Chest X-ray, AP view. Patient: 61 years old, sex M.
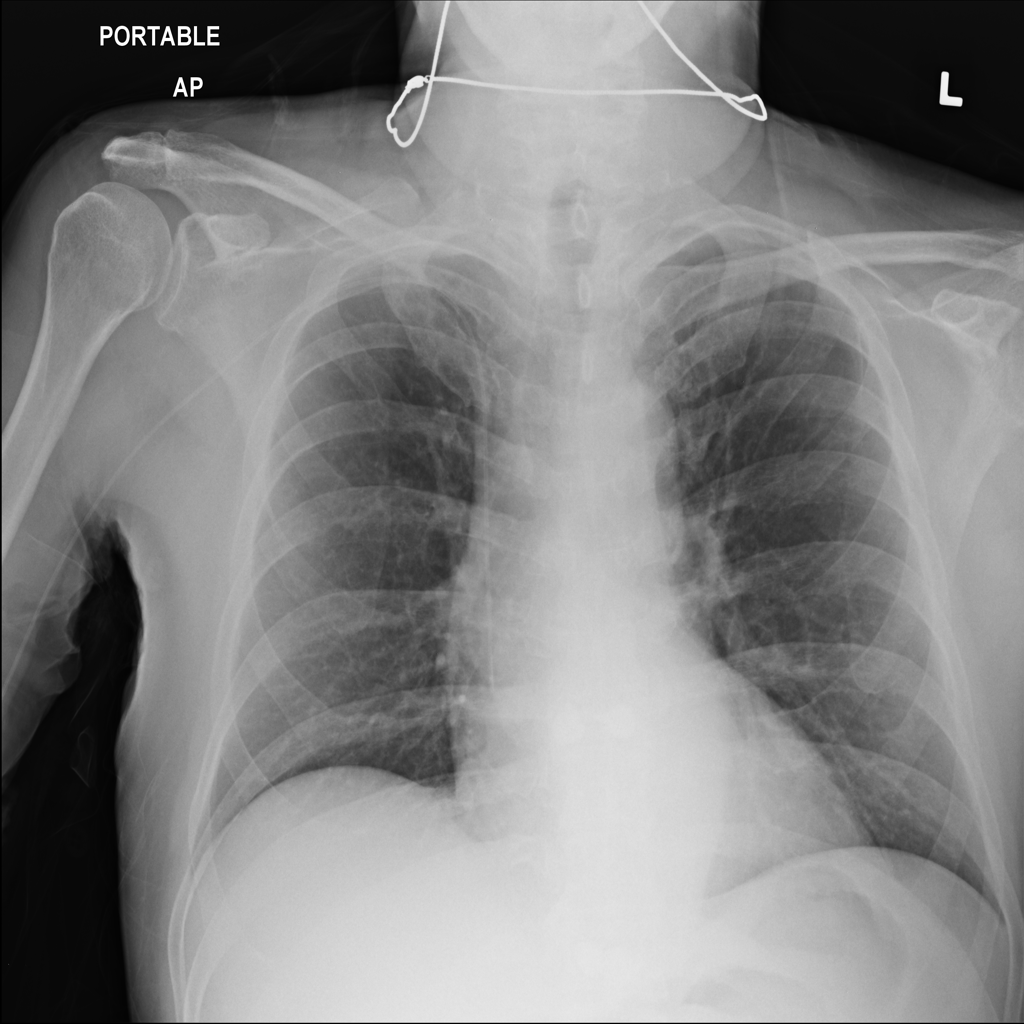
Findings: No Finding